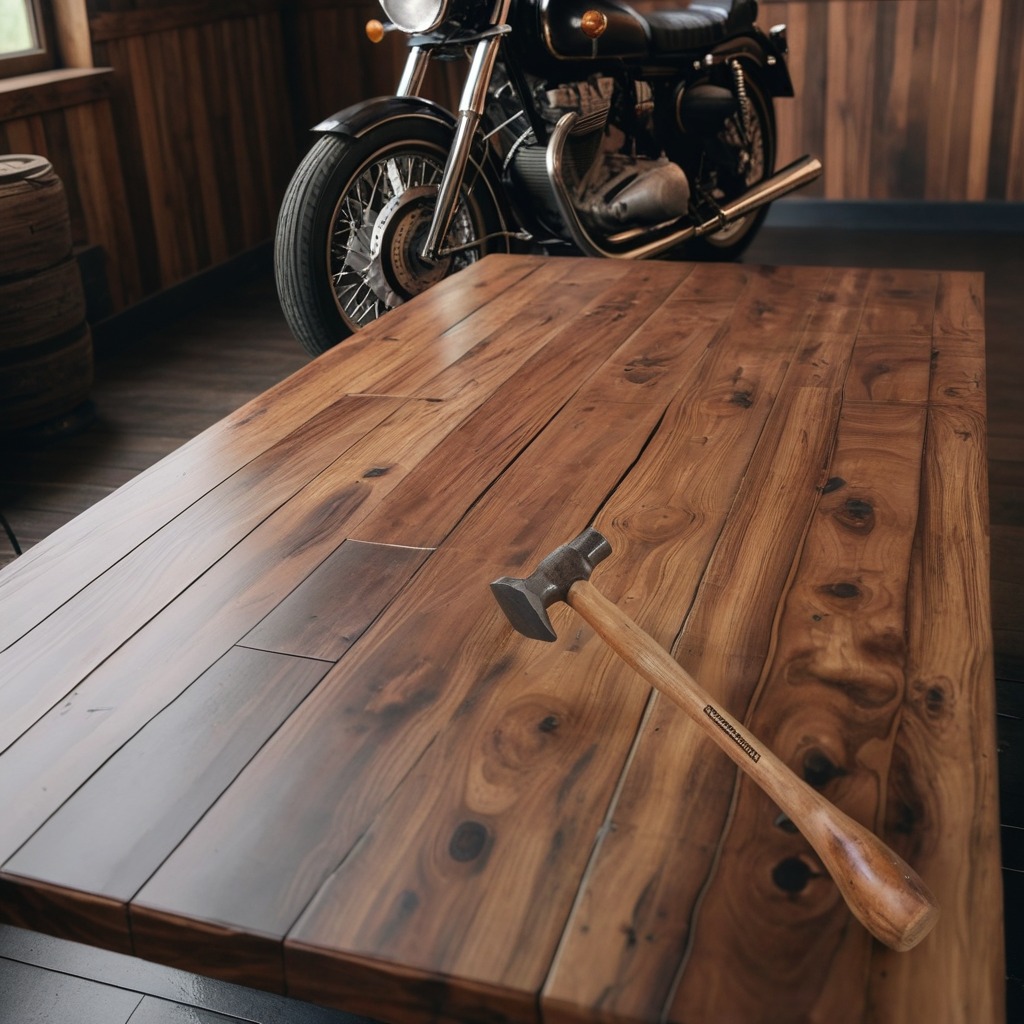
A hammer lies on the oil-spilled wooden table in a vintage motorcycle garage.